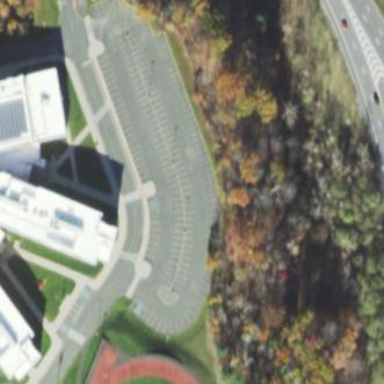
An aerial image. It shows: High school with parking amenity.